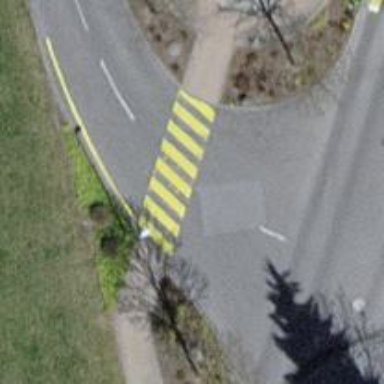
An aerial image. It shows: Uncontrolled zebra crossing on the road.